Question: I have a web-page with the following script
Javascript
'''
function LinkClicked() {
var stage = this.id;
var stop = $('#ContentPlaceHolderMenu_txtDate').val();
var nDays = $('#ContentPlaceHolderMenu_txtNumberOfDays').val();
$("[id$='spinner']").show();
$.ajax({
type: 'POST',
contentType: 'application/json',
url: "...",
data: "{stage:'" + stage + "',stop:'" + stop + "',nDays:'" + nDays + "'}",
success: function (data) {
$("[id$='spinner']").hide();
PlotData(data.d);
},
error: function () {
$("[id$='spinner']").hide();
alert("An error occured posting to the server");
}
});
}
'''
How do I stop the user from repeatedly clicking whilst the query is running? The call is from a cell in a grid and can't easily be disabled. Ideally, I'd like a way of doing it in the script without disabling the link on the DOM.
Here I clicked five times, and you can see five AJAX requests are sent. The page should disable the same call being repeatedly invoked whilst it is already running.

Thanks in advance.
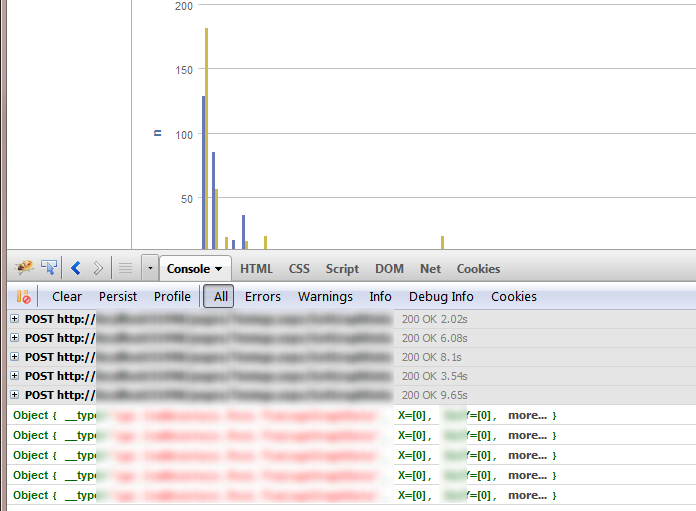
Answer: You could have an external variable tracking the state
'''
var linkEnabled = true;
function LinkClicked() {
if(!linkEnabled){
return;
}
linkEnabled = false;
var stage = this.id;
var stop = $('#ContentPlaceHolderMenu_txtDate').val();
var nDays = $('#ContentPlaceHolderMenu_txtNumberOfDays').val();
$("[id$='spinner']").show();
$.ajax({
type: 'POST',
contentType: 'application/json',
url: "...",
data: "{stage:'" + stage + "',stop:'" + stop + "',nDays:'" + nDays + "'}",
success: function (data) {
$("[id$='spinner']").hide();
PlotData(data.d);
linkEnabled =true;
},
error: function () {
$("[id$='spinner']").hide();
alert("An error occured posting to the server");
linkEnabled = true;
}
});
}
'''
This also has the advantage that you can choose to enable other effects of this function if you want, and only prevent the repeat ajax calls.
(Note that ideally you would want to stick the external variable in a closure or a namespace rather than making it a global).